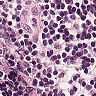
Metastatic tissue present: no